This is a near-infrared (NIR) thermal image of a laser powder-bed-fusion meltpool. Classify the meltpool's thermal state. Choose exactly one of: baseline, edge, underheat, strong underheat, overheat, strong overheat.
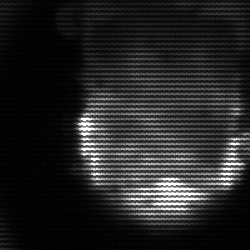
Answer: baseline